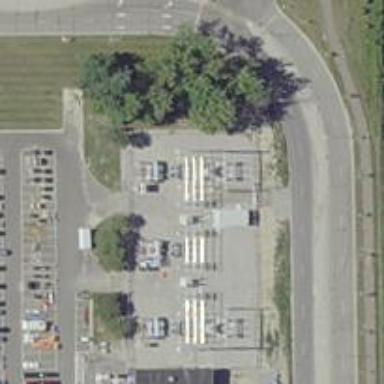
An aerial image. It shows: Power pole.